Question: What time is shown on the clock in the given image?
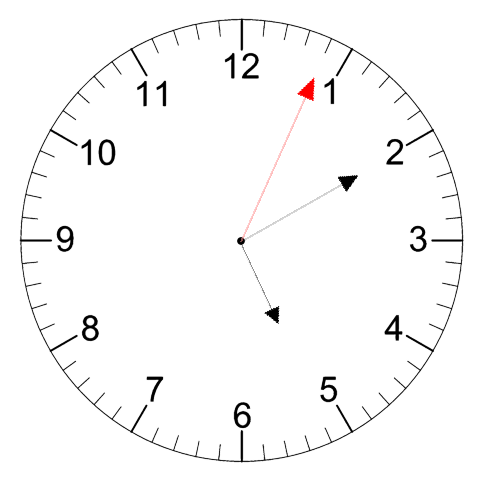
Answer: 05:10:04